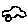
Label: car